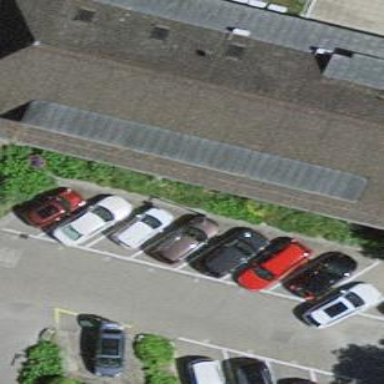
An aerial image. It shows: Parking area along the street side with diagonal orientation.